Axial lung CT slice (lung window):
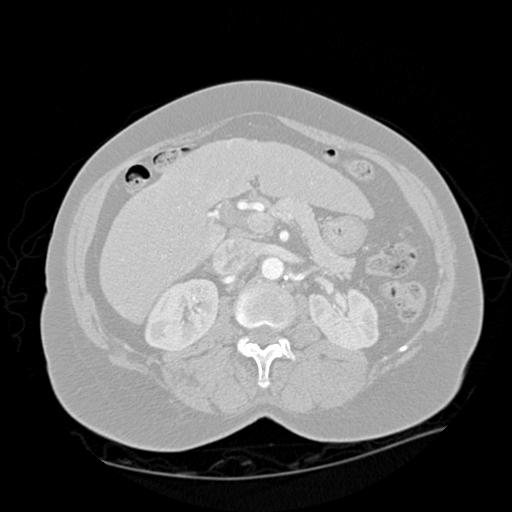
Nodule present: no